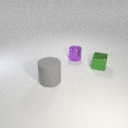
large gray rubber cylinder to the left of small purple metal cylinder